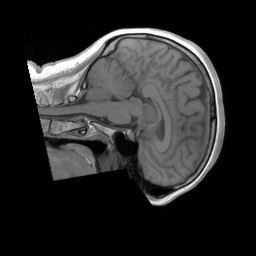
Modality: T1w
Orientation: sagittal
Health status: ill
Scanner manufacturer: siemens
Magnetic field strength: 3 T
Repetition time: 0.4 s
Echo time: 0.00246 s